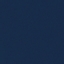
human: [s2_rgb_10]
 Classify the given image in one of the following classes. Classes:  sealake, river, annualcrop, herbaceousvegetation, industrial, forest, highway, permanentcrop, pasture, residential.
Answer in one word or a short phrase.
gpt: SeaLake